Field crop: maize
Growth stage: 2
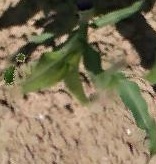
Species: maize